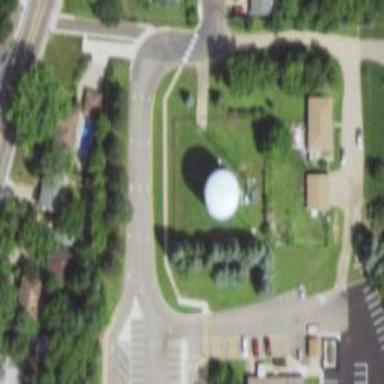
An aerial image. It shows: Water tower that is man-made.